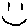
Label: smiley face